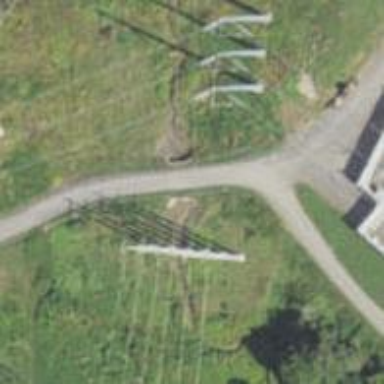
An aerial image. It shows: Triple tower power structure.